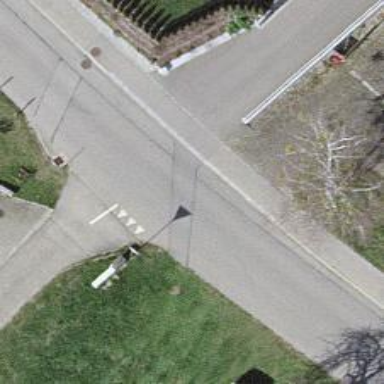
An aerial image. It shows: Driveway.